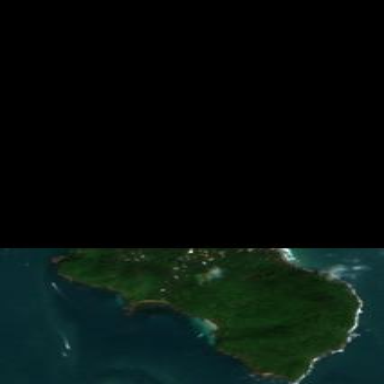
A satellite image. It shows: Island with natural coastline.